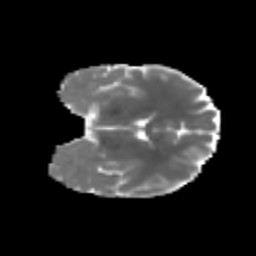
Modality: MD
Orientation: coronal
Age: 21
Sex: female
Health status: healthy